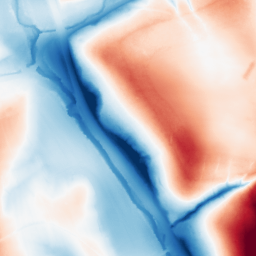
Category: classical
Decomposition family: gaussian_anisotropic
Decomposition parameters: sigma_x: 50
sigma_y: 10
Upsampling method: sinc_hamming
Upsampling parameters: scale: 4
kernel_size: 16
Upsampling scale: 4